Question: In Visual Studio 2015 Preview you can select from three target F# runtimes:

Is there any benefit to targeting the newer versions? Do they give you access to additional APIs? If so, which ones? It would be great if we could generate a comprehensive list.
<URL>
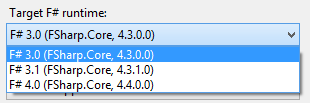
Answer: I was able to generate a complete list of new additions to the public surface area of FSharp.Core for 3.1 and 4.0. The code I used to generate the list of differences is included and can be re-purposed.
<URL>